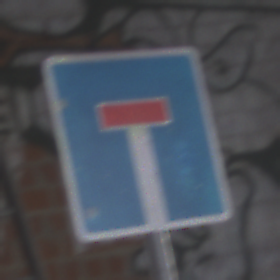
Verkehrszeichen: Sackgasse
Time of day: Midday
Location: Roofed (Special)
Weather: Overcast
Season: NotSpecified
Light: Natural